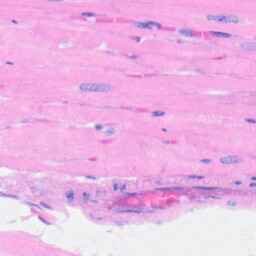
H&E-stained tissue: Heart